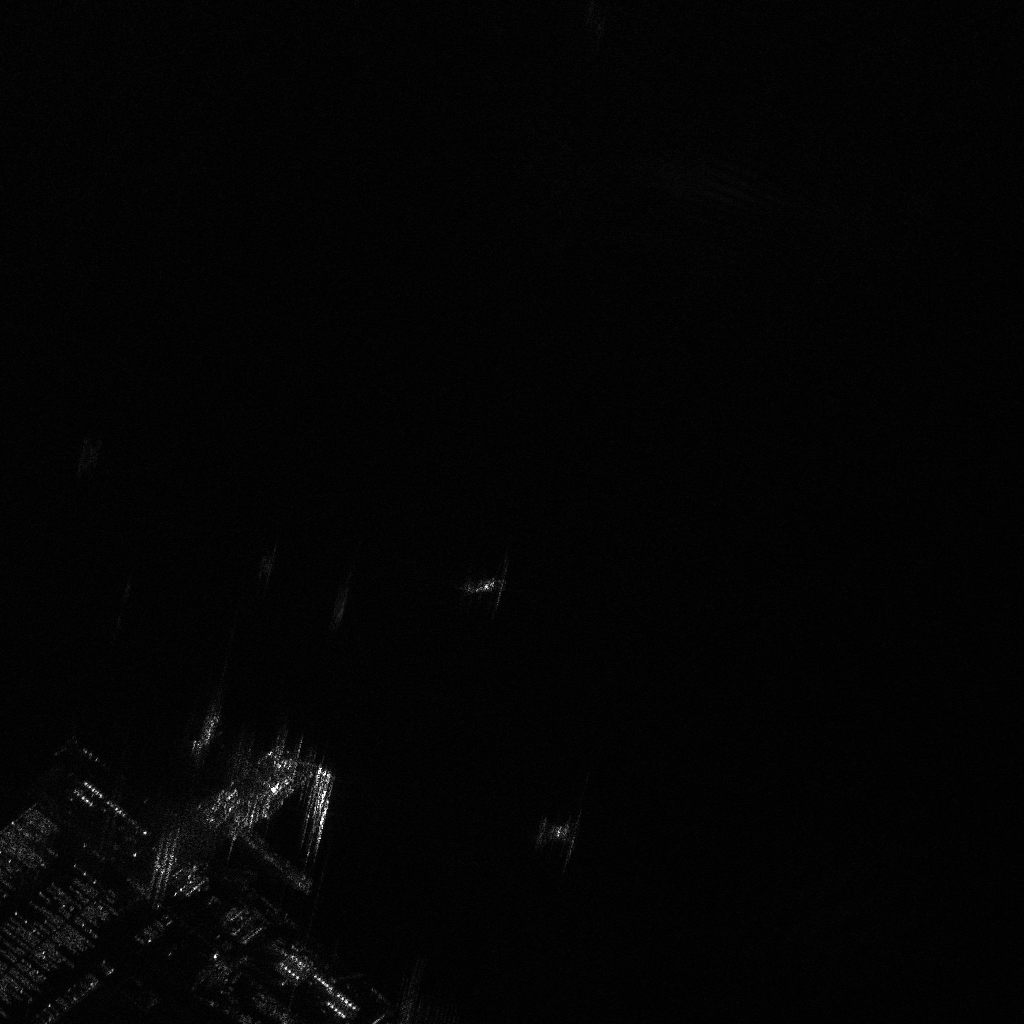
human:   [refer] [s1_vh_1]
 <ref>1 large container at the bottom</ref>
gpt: <box>[[52, 78, 55, 85, 83]]</box>